Как показано на рисунке, на достаточно большой наклонной плоскости с углом наклона $\varphi$ находится точечное тело с массой $m$, привязанное с помощью эластичной верёвки, закреплённой в точке $O'$. Длина нерастянутой верёвки равна $L$, можно считать, что при любых обстоятельствах для верёвки выполняется закон Гука, и её коэффициент жёсткости $k$. Коэффициент трения покоя между телом и наклонной плоскостью равен $\mu$.
Найдите, в какой области на наклонной плоскости тело может оставаться в покое. Схематично изобразите границу этой области при различных значениях $\mu$.
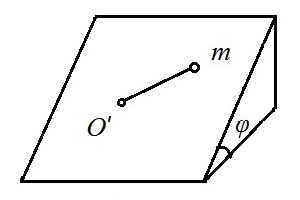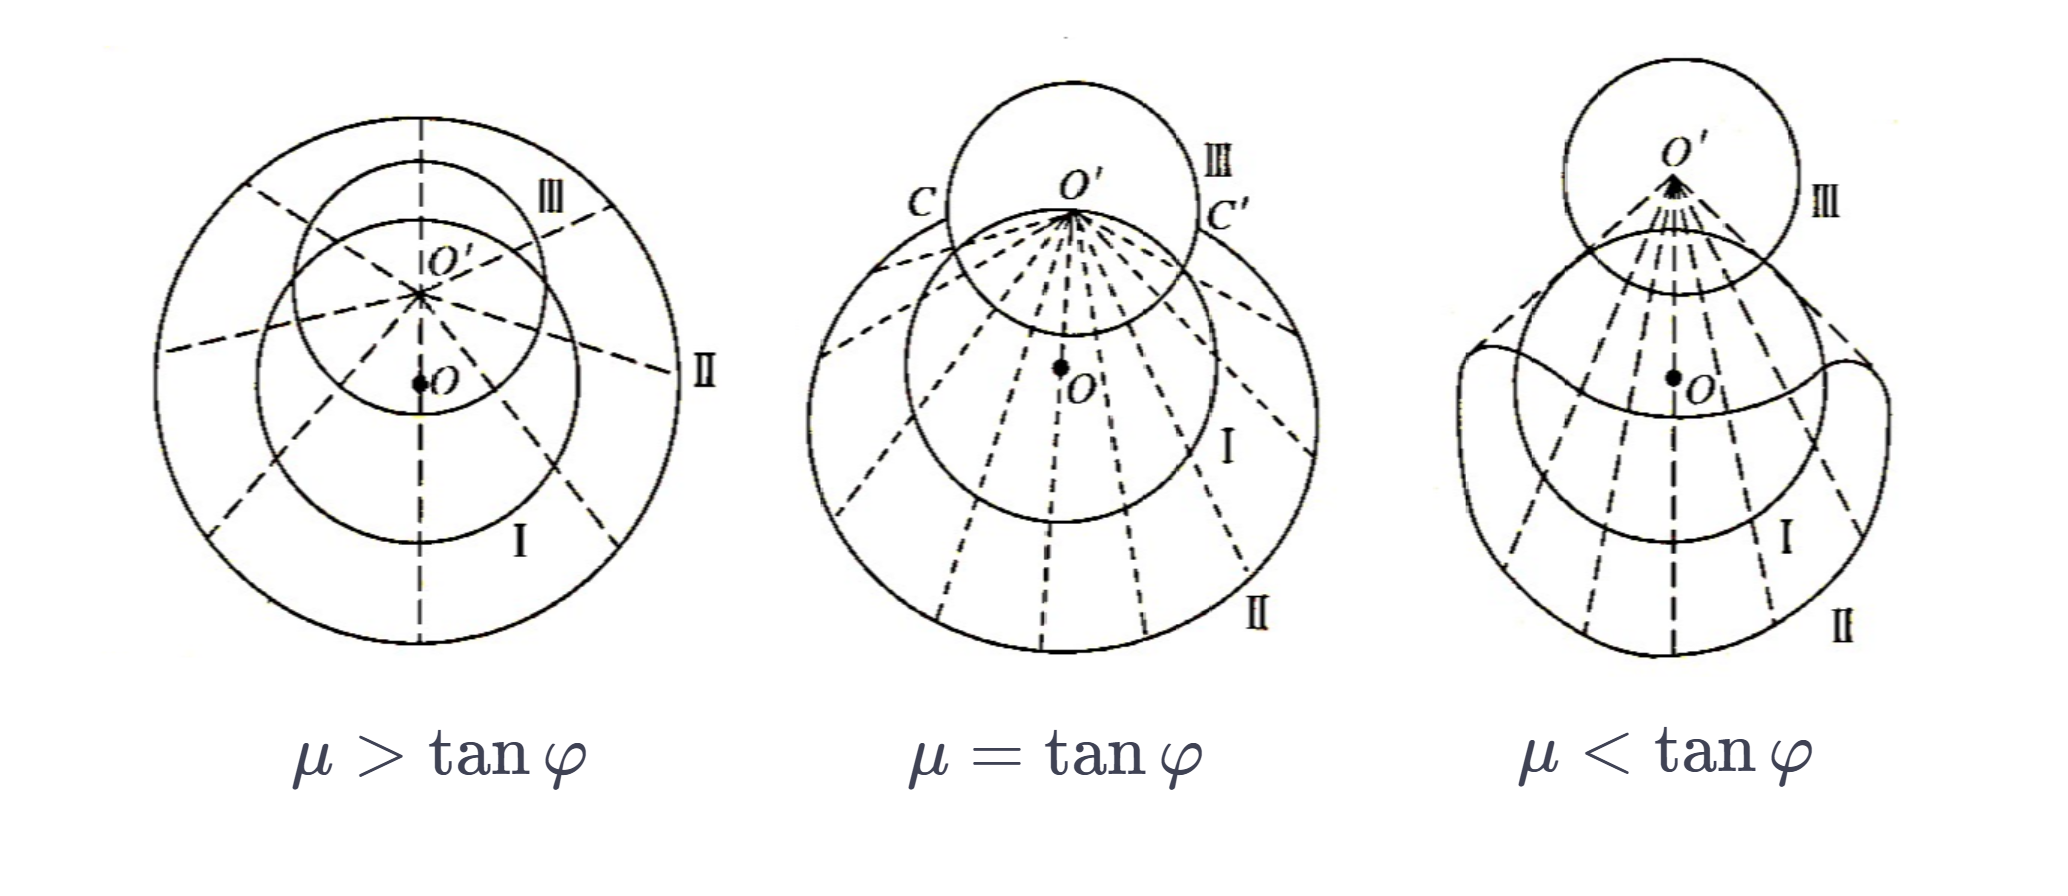
Ответ: Граница области в полярных координатах задаётся уравнением\[\left(r-L\right)^2+\frac{m^2g^2}{k^2}\sin^2{\varphi}+2\frac{mg}{k}\left(r-L\right)\sin{\varphi}\cos{\theta}-\mu^2\frac{m^2g^2}{k^2}\cos^2{\varphi}=0,\]где угол $\theta$ отсчитывается от направления вверх по наклонной плоскости. При $\mu\geq\tan{\varphi}$ необходимо учитывать также область, в которой верёвка не натянута ($\text{III}$ на рисунке).
Темы:
T, Механика, Статика, Китайские